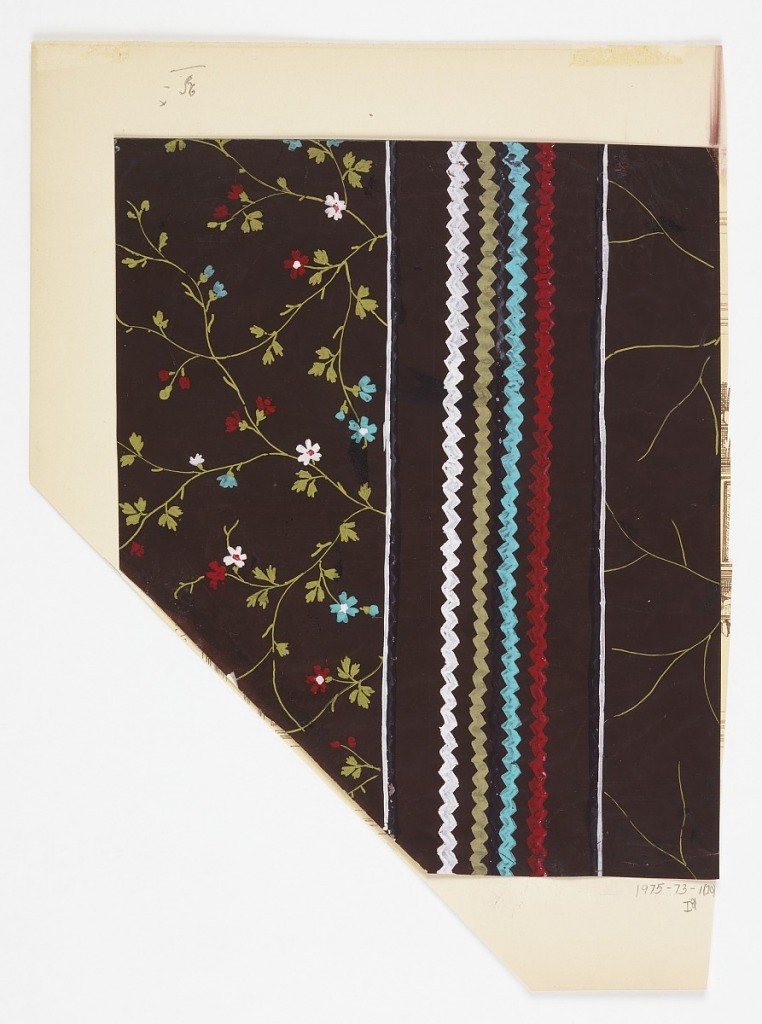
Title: Drawing
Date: late 19th century
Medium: Brush and gouache on cream paper, mounted on cream paper
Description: Left, delicate flowers on vines; center, five vertical zigzags; right, delicate vines with no flowers.